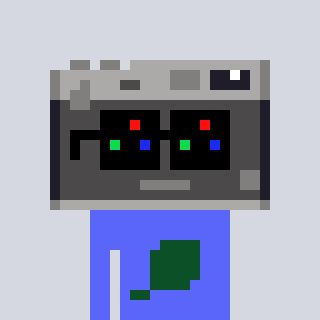
a pixel art character with square black sunglasses, a camera-shaped head and a purple-colored body on a cool background